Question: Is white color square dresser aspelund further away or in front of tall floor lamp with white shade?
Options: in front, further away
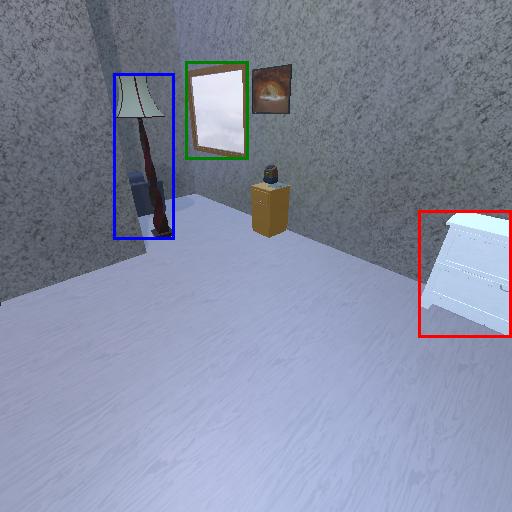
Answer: in front